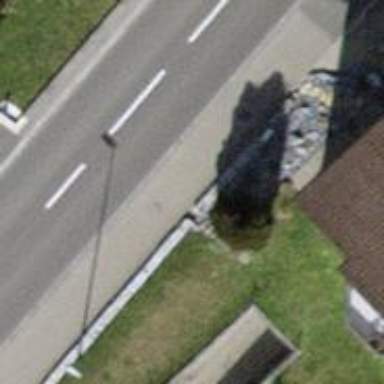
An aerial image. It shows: Street cabinet of man-made origin.